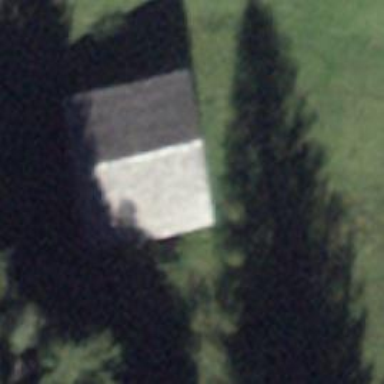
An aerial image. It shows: Barn.